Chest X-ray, PA view. Patient: 57 years old, sex F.
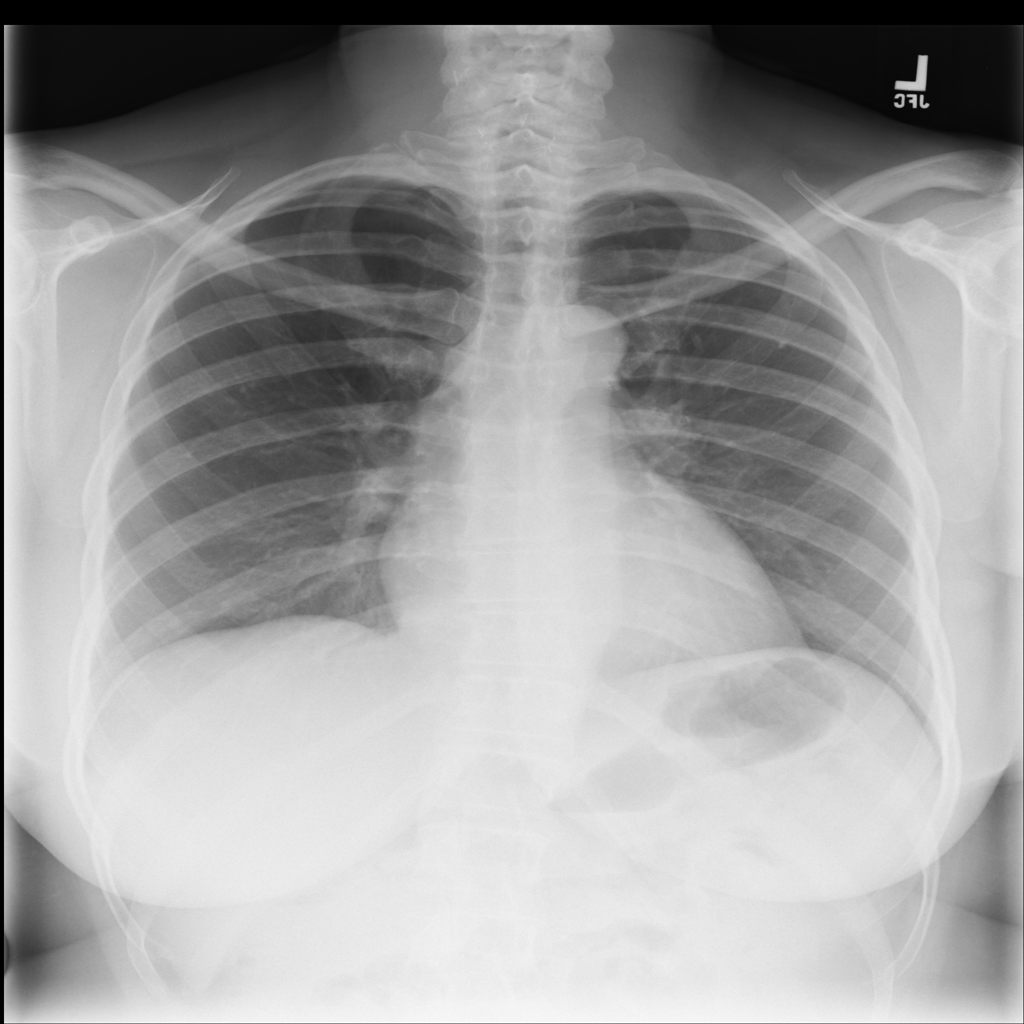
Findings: No Finding